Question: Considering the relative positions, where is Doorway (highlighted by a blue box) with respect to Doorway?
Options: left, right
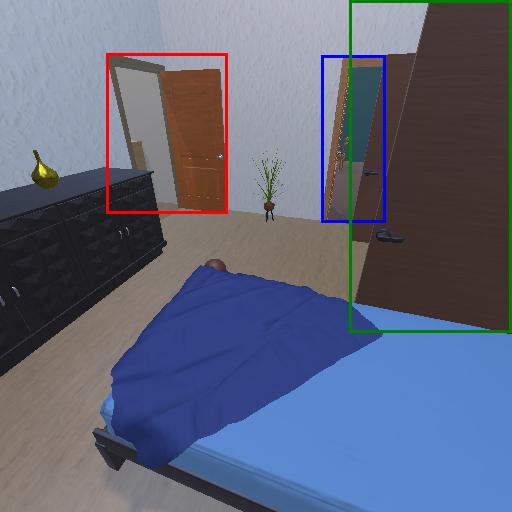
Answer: left